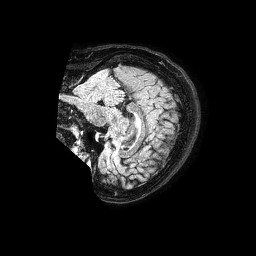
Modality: FLAIR
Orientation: sagittal
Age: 52
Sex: female
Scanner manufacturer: philips
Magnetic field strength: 1.5 T
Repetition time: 4.8 s
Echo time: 0.3 s